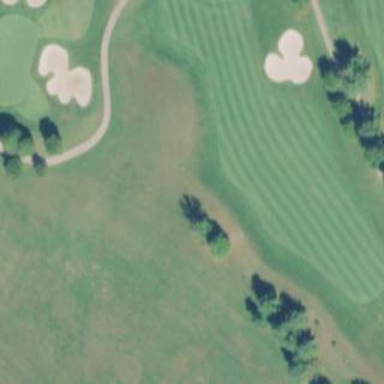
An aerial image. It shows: Golf fairway in the image.